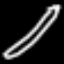
Label: pencil